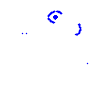
Particle: kaon